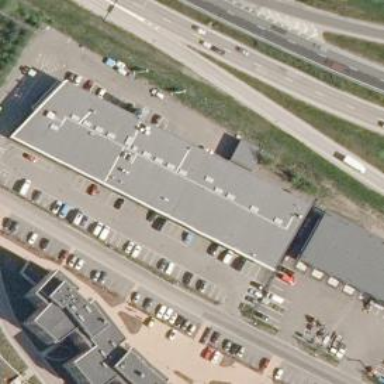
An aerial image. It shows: Car rental service.